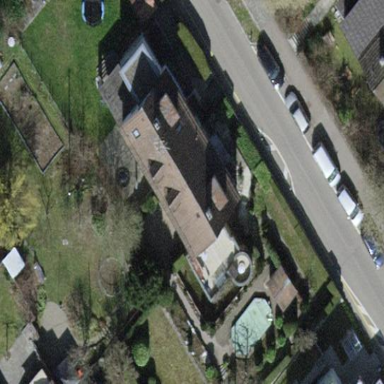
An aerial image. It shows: Building with tile roof.